Question: The stacked bar chart not working with FXML and controller class. Please help me. My code is given below
Controller class
'''
/*
* To change this license header, choose License Headers in Project Properties.
* To change this template file, choose Tools | Templates
* and open the template in the editor.
*/
package javafxapplication27;
import java.net.URL;
import java.util.Arrays;
import java.util.ResourceBundle;
import javafx.collections.FXCollections;
import javafx.collections.ObservableList;
import javafx.event.ActionEvent;
import javafx.fxml.FXML;
import javafx.fxml.Initializable;
import javafx.scene.chart.BarChart;
import javafx.scene.chart.CategoryAxis;
import javafx.scene.chart.NumberAxis;
import javafx.scene.chart.StackedBarChart;
import javafx.scene.chart.XYChart;
import javafx.scene.control.Label;
import javafx.stage.Stage;
public class FXMLDocumentController implements Initializable {
@FXML
private Label label;
@FXML
private StackedBarChart stackChart;
@FXML
private BarChart barChart;
@FXML
private void handleButtonAction(ActionEvent event) {
System.out.println("You clicked me!");
label.setText("Hello World!");
final String austria = "Austria";
final String brazil = "Brazil";
final String france = "France";
final String italy = "Italy";
final String usa = "USA";
final CategoryAxis xAxis = new CategoryAxis();
final NumberAxis yAxis = new NumberAxis();
ObservableList<XYChart.Series<String, Number>> barChartData = FXCollections.observableArrayList();
ObservableList<XYChart.Series<String, Number>> stackBarChartData = FXCollections.observableArrayList();
final BarChart.Series<String, Number> series1 = new BarChart.Series<String, Number>();
final StackedBarChart.Series<String, Number> series2 = new StackedBarChart.Series<String, Number>();
final StackedBarChart.Series<String, Number> series3 = new StackedBarChart.Series<String, Number>();
series1.setName("2001");
series1.getData().add(new XYChart.Data<String, Number>(austria, 25601.34));
series1.getData().add(new XYChart.Data<String, Number>(brazil, 20148.82));
series1.getData().add(new XYChart.Data<String, Number>(france, 10000));
series1.getData().add(new XYChart.Data<String, Number>(italy, 35407.15));
series1.getData().add(new XYChart.Data<String, Number>(usa, 12000));
series2.setName("2004");
series2.getData().add(new XYChart.Data<String, Number>(austria, 57401.85));
series2.getData().add(new XYChart.Data<String, Number>(brazil, 41941.19));
series2.getData().add(new XYChart.Data<String, Number>(france, 45263.37));
series2.getData().add(new XYChart.Data<String, Number>(italy, 117320.16));
series2.getData().add(new XYChart.Data<String, Number>(usa, 14845.27));
series3.setName("2005");
series3.getData().add(new XYChart.Data<String, Number>(austria, 45000.65));
series3.getData().add(new XYChart.Data<String, Number>(brazil, 44835.76));
series3.getData().add(new XYChart.Data<String, Number>(france, 18722.18));
series3.getData().add(new XYChart.Data<String, Number>(italy, 17557.31));
series3.getData().add(new XYChart.Data<String, Number>(usa, 92633.68));
barChartData.add(series1);
stackBarChartData.addAll(series2,series3);
stackChart.setData(stackBarChartData);
barChart.setData(barChartData);
}
@Override
public void initialize(URL url, ResourceBundle rb) {
// TODO
}
}
'''
FXML file
'''
<?xml version="1.0" encoding="UTF-8"?>
<?import java.lang.*?>
<?import java.util.*?>
<?import javafx.scene.*?>
<?import javafx.scene.chart.*?>
<?import javafx.scene.control.*?>
<?import javafx.scene.layout.*?>
<AnchorPane id="AnchorPane" prefHeight="487.0" prefWidth="610.0" xmlns:fx="http://javafx.com/fxml" fx:controller="javafxapplication27.FXMLDocumentController">
<children>
<Button fx:id="button" layoutX="14.0" layoutY="14.0" onAction="#handleButtonAction" text="Click Me!" />
<Label fx:id="label" layoutX="126.0" layoutY="120.0" minHeight="16.0" minWidth="69.0" />
<StackedBarChart fx:id="stackChart" layoutX="20.0" layoutY="33.0" prefHeight="223.0" prefWidth="576.0">
<xAxis>
<CategoryAxis side="BOTTOM" />
</xAxis>
<yAxis>
<NumberAxis side="LEFT" />
</yAxis>
</StackedBarChart>
<BarChart fx:id="barChart" layoutX="30.0" layoutY="264.0" prefHeight="216.0" prefWidth="552.0">
<xAxis>
<CategoryAxis side="BOTTOM" />
</xAxis>
<yAxis>
<NumberAxis side="LEFT" />
</yAxis>
</BarChart>
</children>
</AnchorPane>
'''
When I run this program, only the barchart populating, Stacked bar chart not displas any graph.
Output window

Please help me to solve this issue
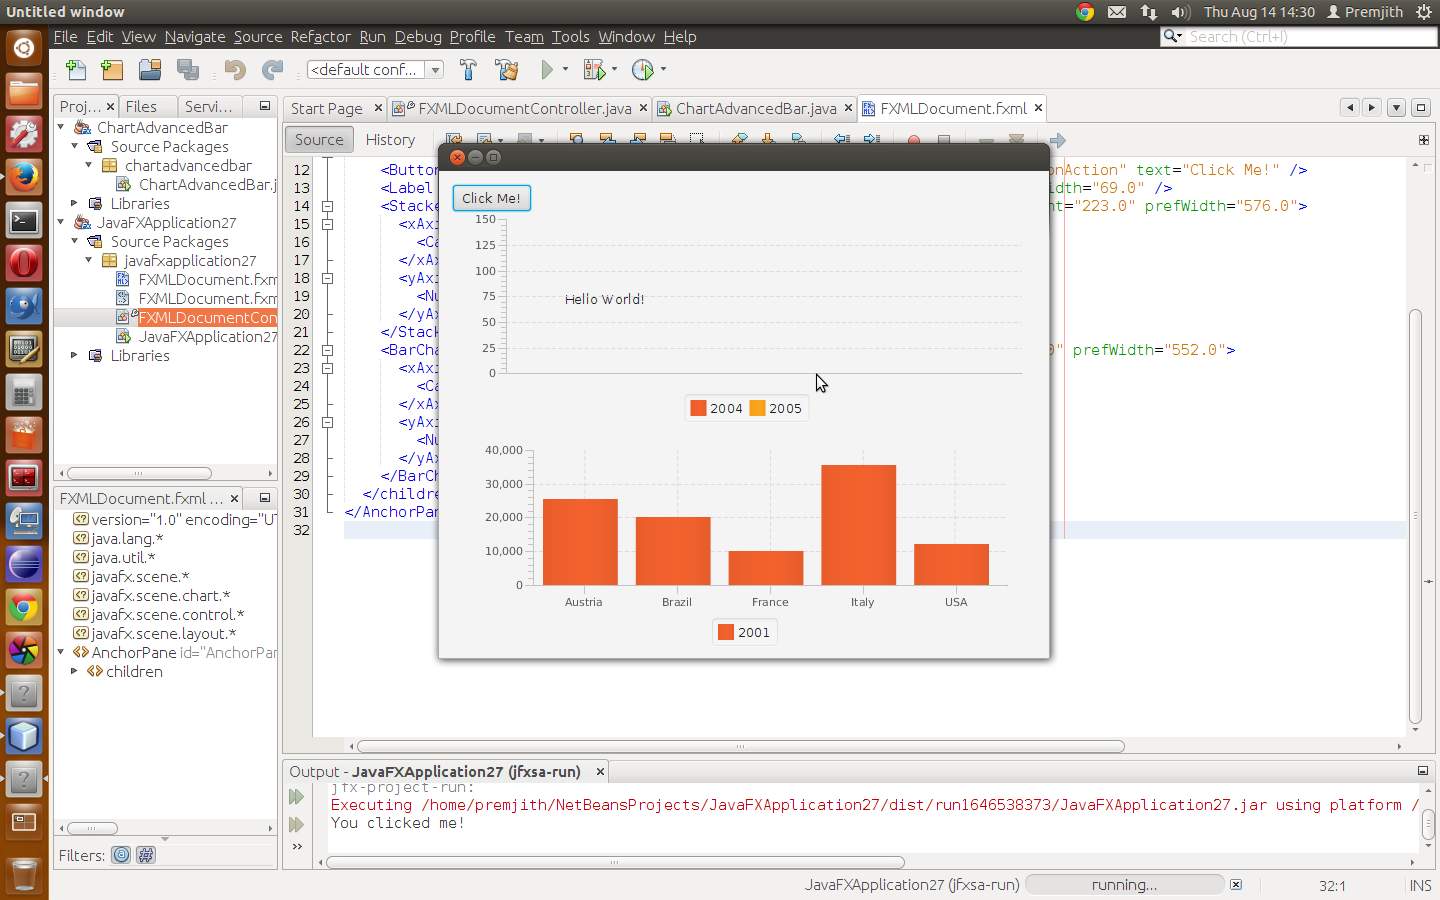
Answer: Got answer from oracle OTN forum , by mr . <URL>
From the article <URL>, you would need to do:
'''
((CategoryAxis)stackChart.getXAxis()).setCategories(FXCollections.<String>observableArrayList(Arrays.asList(austria, brazil, france, italy, usa)));
'''
Or more simply:
'''
((CategoryAxis)stackChart.getXAxis()).getCategories().setAll(austria, brazil, france, italy, usa);
'''
For me it fixes the issue.